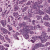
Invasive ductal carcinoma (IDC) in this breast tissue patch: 1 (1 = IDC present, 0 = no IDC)